Question: I want to make my Bottom Nav Bar transparent, I have tried opacity with color property but it is not working. Just so you can have an idea im attaching a screenshot for better understanding

kindly ignore the buttons on the nav bar, I just want the transparency, my code is following
'''
return Scaffold(
body: Column(
.......
bottomNavigationBar: Container(
color: Colors.white,
padding: EdgeInsets.all(20),
child: Text(
'SUIVANT',
textAlign: TextAlign.center,
style: TextStyle(
fontFamily: 'Karla', fontSize: 20, fontWeight: FontWeight.bold),
),
),
);
'''
Any help would be greatly appreciated. Thnx in advance.
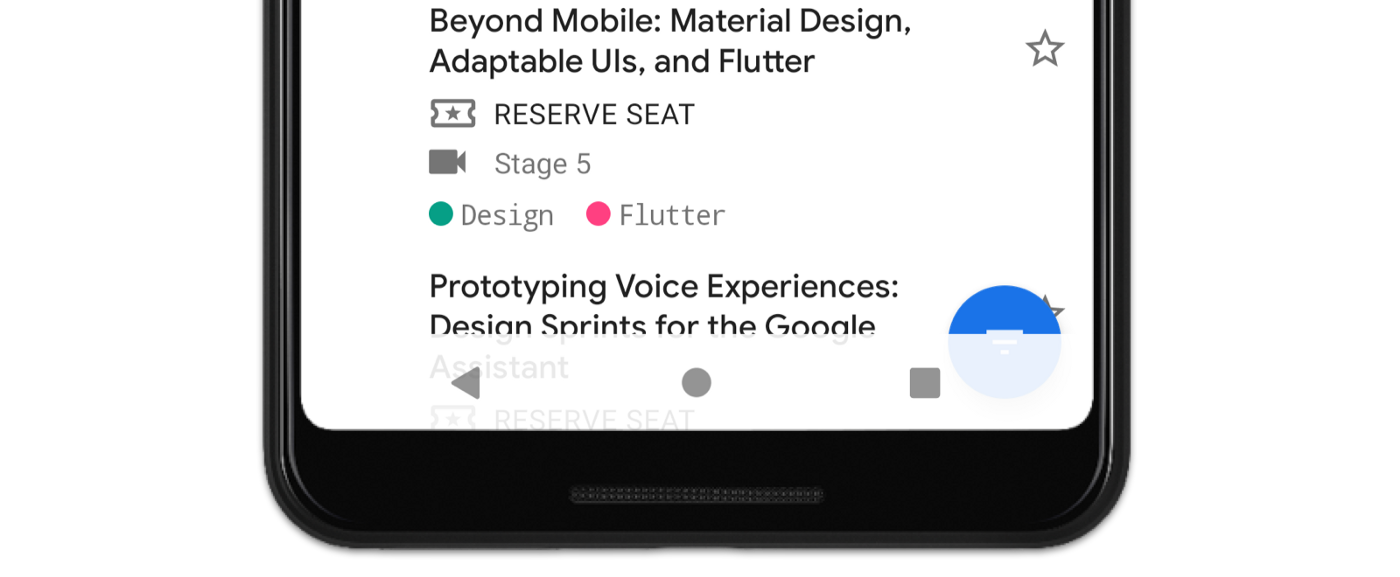
Answer: Finally after a lot of thinking and applying odd ways I was able to do it in a very different way. I had to finish BottomNavigationBar: property since it doesnot allow to be modified. I had to wrap the main Column in Stack() widget
'''
return Scaffold(
body: Stack(
children: <Widget>[
Column(
children: <Widget>[
//.......
/*this is the Container() I had to add in stack after finishing the bottomnavbar*/
Container(
height: MediaQuery.of(context).size.height,
child: Column(
mainAxisAlignment: MainAxisAlignment.spaceBetween,
children: <Widget>[
Container(),
Container(
color: Colors.white.withOpacity(0.9),
width: MediaQuery.of(context).size.width,
padding: EdgeInsets.all(20),
child: Text(
'SUIVANT',
textAlign: TextAlign.center,
style: TextStyle(
fontFamily: 'Karla',
fontSize: 20,
fontWeight: FontWeight.bold),
),
),
],
),
),
],
),
],
),
);
'''
I don't know if it is a bad approach or the right one but I couldn't find a solution other than this after a lot of thought process. Do feel free to modify it according to the flutter rules if there are mistakes. Thanks everyone for contributing.
<URL>